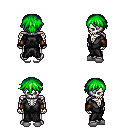
a pixel art fantasy rpg character, male body template, skeleton, gray robe, white pants, green short bangs hairstyle, cloth bracers, white slippers, four views (front, back, left, right), 2x2 character sprite sheet, small pixel art, hard edges, no anti-aliasing